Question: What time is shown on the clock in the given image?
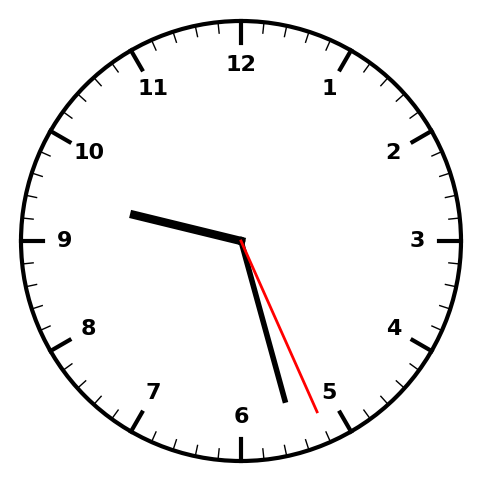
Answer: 09:27:26